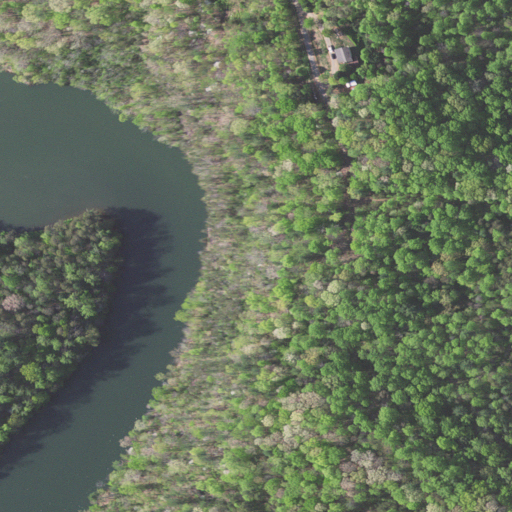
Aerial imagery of cliff(s) in Virginia named Calico Rock containing deciduous forest, mixed forest, open water, evergreen forest, open development, and grassland